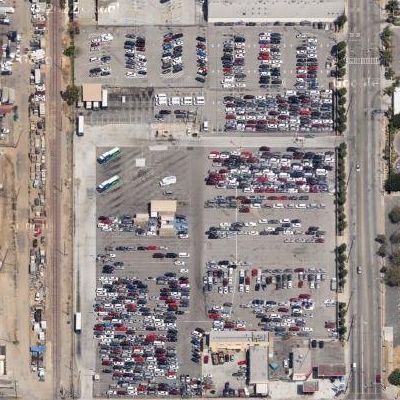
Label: gParking